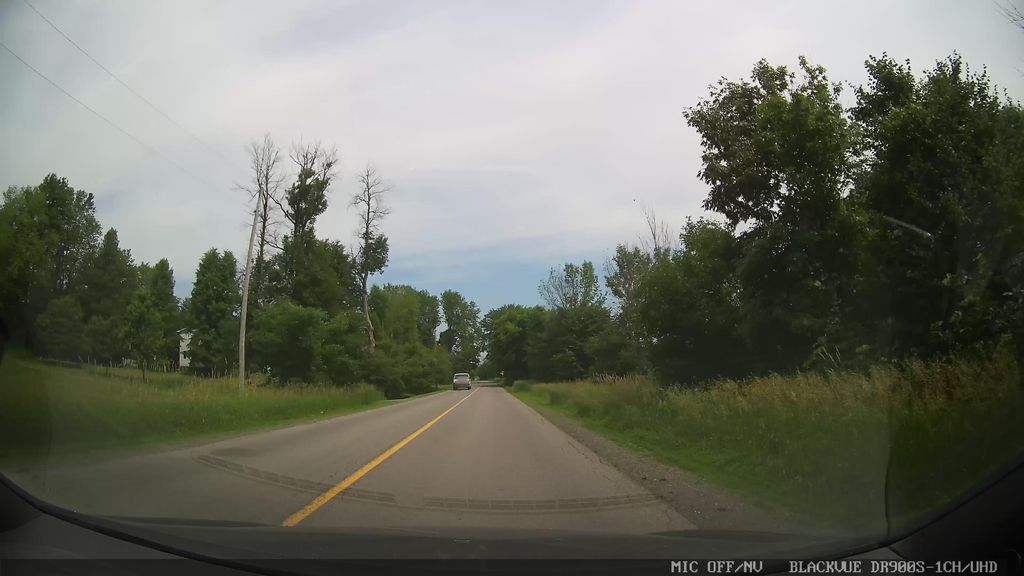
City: ottawa-gatineau